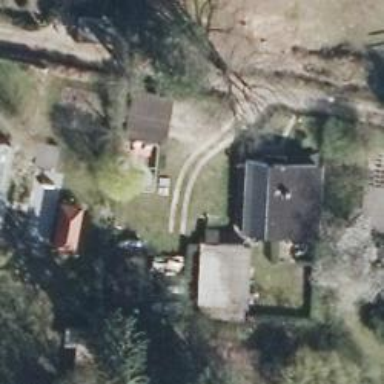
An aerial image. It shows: Driveway with sandy surface.